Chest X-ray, PA view. Patient: 44 years old, sex M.
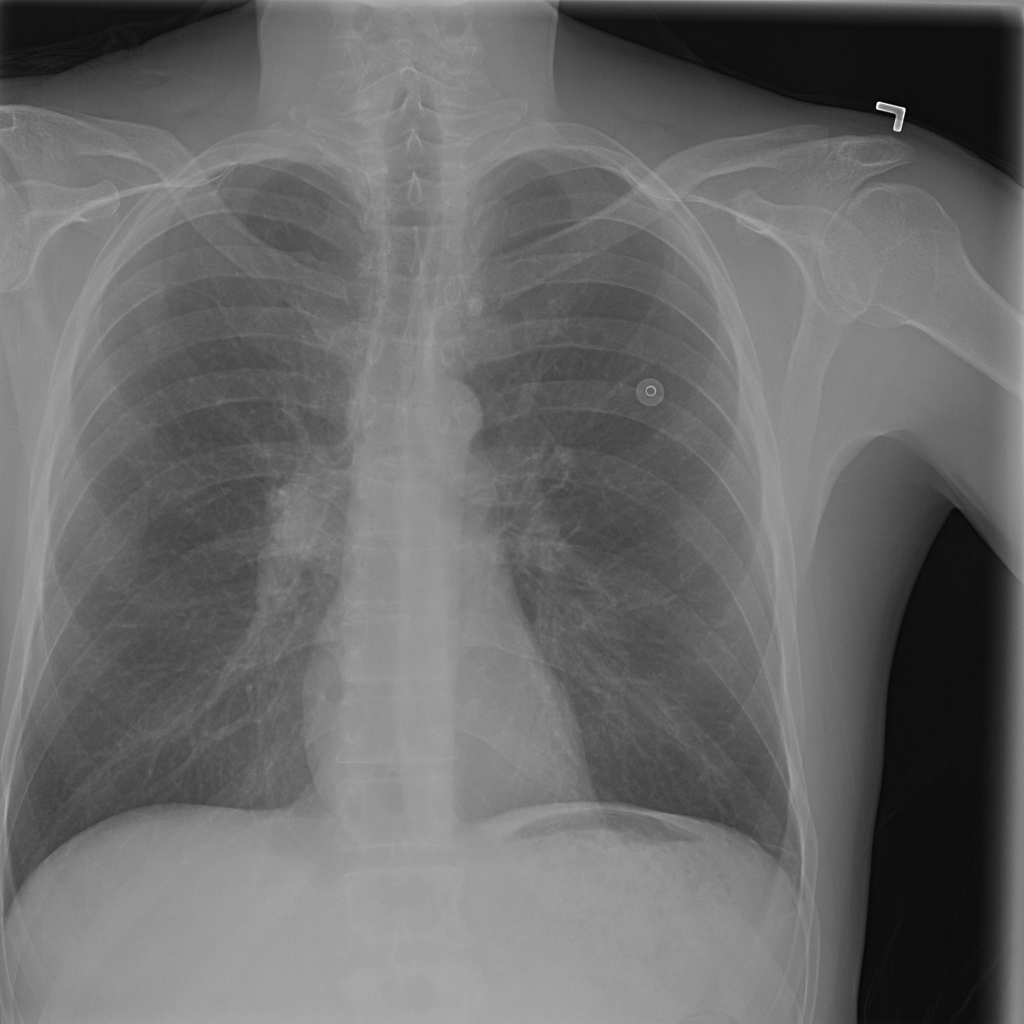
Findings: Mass